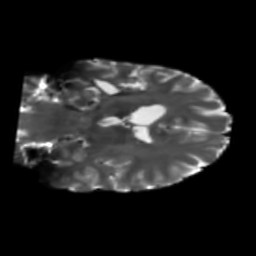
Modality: T2w
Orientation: coronal
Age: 37
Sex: female
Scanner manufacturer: siemens
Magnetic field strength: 3 T
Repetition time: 5.47 s
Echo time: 0.0854 s